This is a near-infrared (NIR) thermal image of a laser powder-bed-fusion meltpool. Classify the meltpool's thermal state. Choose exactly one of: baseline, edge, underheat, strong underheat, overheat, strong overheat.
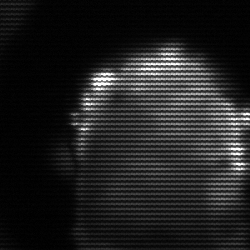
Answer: baseline